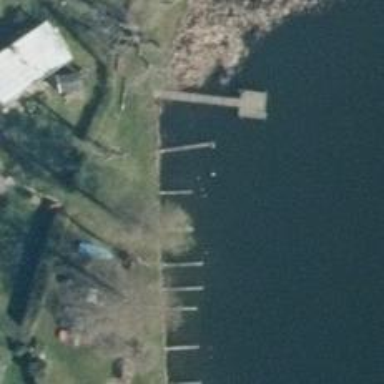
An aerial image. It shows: Man-made pier.